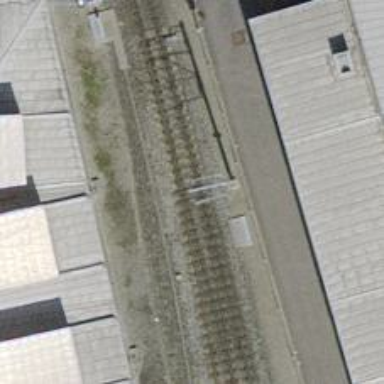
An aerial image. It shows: Narrow-gauge railway with single track. The railway is electrified with contact line.